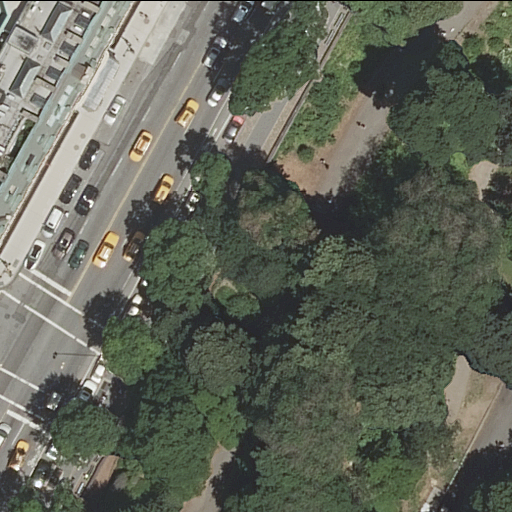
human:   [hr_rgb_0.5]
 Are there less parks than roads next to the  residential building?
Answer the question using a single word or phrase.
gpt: yes

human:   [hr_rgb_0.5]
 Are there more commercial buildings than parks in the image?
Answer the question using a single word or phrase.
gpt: no

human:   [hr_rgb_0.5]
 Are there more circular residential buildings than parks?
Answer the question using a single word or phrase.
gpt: no

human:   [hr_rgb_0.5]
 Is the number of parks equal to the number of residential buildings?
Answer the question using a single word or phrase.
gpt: yes

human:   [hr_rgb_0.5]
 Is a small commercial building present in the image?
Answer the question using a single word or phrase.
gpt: no

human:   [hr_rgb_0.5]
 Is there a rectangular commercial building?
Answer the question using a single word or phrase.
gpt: no

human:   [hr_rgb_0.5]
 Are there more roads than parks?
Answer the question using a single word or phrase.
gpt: yes

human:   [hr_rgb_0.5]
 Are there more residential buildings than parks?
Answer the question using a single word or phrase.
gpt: no

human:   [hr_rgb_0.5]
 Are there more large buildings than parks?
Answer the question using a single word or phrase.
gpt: no

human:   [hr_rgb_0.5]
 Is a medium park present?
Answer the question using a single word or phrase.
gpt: no

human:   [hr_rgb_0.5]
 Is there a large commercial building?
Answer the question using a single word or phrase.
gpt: no

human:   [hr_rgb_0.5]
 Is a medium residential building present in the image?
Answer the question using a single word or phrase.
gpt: no

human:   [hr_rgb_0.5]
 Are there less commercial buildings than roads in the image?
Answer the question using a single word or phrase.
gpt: yes

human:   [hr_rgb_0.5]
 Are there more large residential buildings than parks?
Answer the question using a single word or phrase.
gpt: no

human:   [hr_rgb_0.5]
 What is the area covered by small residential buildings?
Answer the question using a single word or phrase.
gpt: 0m2

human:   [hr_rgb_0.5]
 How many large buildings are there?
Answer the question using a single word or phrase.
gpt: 1

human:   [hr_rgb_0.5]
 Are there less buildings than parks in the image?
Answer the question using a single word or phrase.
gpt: no

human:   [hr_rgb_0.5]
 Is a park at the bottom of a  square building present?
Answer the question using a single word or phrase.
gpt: no

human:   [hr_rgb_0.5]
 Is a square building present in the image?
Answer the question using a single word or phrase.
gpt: no

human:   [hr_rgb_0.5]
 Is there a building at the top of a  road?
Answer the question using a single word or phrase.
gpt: yes

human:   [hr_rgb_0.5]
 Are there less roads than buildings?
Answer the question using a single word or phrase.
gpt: no

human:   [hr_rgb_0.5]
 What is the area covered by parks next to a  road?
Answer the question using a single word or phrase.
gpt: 10627m2

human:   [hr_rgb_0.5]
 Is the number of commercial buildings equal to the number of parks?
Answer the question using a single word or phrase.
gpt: no

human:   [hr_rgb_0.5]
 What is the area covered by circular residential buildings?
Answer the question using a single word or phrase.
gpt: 0m2

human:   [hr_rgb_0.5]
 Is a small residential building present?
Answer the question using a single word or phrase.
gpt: no

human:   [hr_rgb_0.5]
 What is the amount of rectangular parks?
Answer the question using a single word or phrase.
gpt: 1

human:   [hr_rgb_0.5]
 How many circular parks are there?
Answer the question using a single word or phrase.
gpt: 0

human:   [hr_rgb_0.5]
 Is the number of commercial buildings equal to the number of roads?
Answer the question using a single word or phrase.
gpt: no

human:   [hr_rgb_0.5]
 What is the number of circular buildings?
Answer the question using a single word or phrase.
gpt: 0

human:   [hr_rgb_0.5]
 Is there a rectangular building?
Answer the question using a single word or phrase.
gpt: yes

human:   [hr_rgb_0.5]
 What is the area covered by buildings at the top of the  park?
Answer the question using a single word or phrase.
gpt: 634m2

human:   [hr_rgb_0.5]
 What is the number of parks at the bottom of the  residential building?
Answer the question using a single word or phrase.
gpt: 1

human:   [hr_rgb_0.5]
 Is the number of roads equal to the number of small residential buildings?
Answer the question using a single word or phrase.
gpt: no

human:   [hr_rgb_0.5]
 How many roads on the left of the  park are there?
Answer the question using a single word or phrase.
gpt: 8

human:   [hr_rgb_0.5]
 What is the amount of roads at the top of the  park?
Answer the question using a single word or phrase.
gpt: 8

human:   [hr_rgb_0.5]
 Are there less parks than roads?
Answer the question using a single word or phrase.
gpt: yes